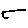
Label: line